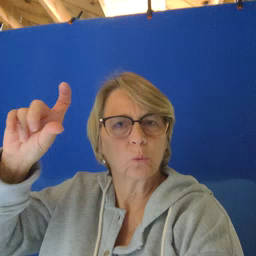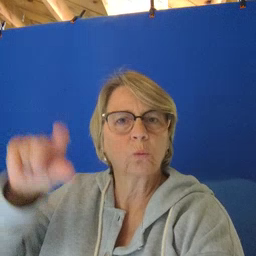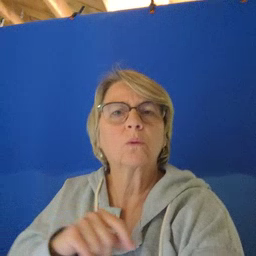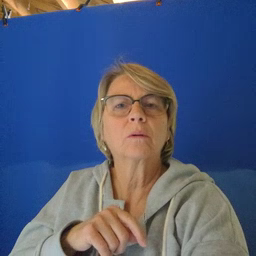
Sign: moon